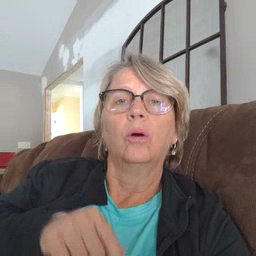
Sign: there